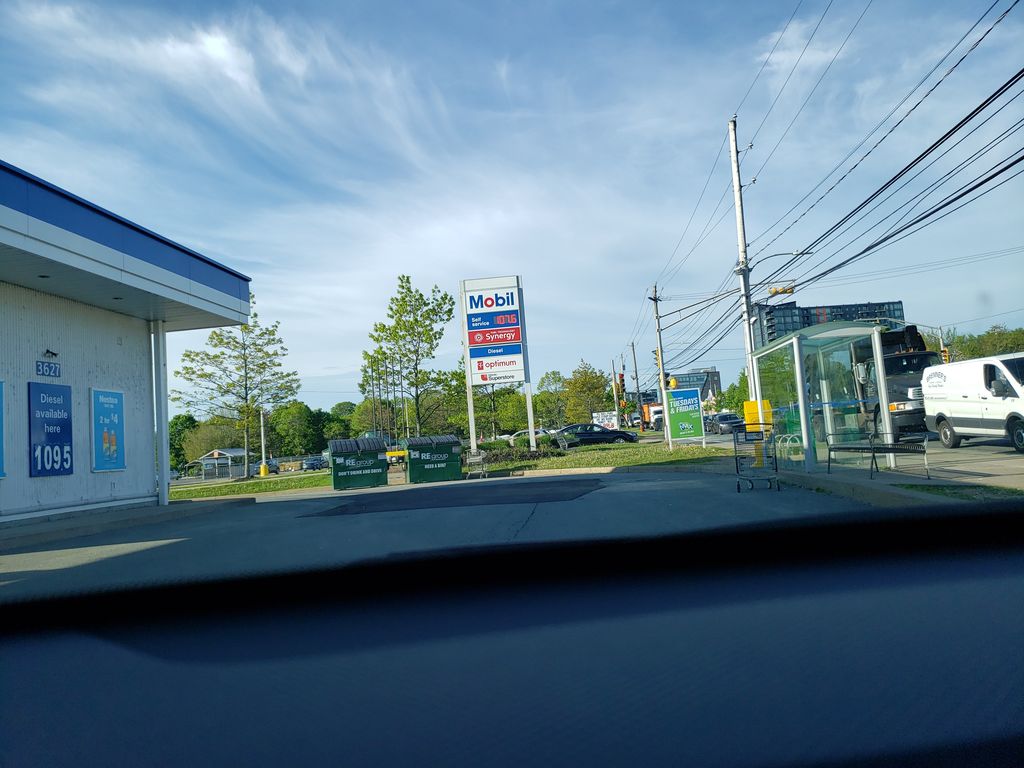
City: halifax